二年级 · 算术
（）里最大填几？（共 4 分）

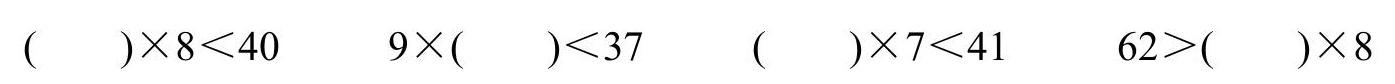
答案: $4 \quad 4 \quad 5 \quad 7$